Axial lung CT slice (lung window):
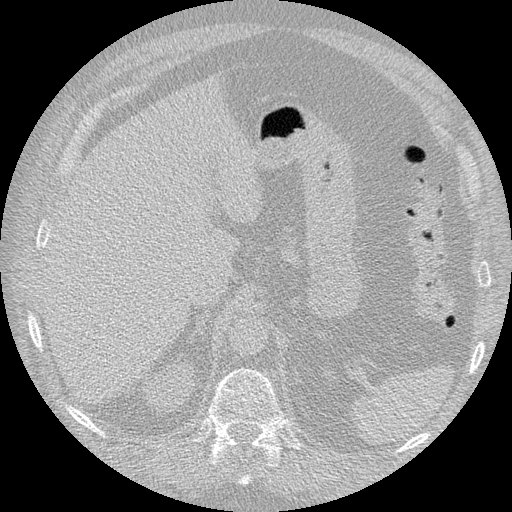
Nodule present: no